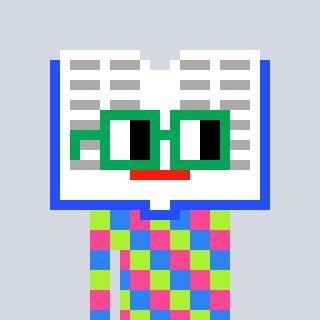
a pixel art character with square green glasses, a dictionary-shaped head and a bege-colored body on a cool background